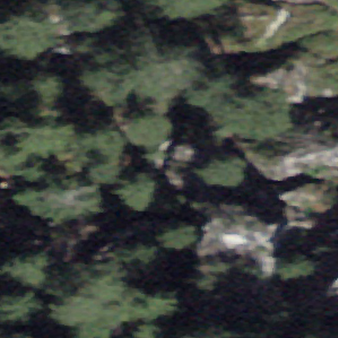
Label: bouldering_area